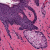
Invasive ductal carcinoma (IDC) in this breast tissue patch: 0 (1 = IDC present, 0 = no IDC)